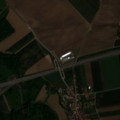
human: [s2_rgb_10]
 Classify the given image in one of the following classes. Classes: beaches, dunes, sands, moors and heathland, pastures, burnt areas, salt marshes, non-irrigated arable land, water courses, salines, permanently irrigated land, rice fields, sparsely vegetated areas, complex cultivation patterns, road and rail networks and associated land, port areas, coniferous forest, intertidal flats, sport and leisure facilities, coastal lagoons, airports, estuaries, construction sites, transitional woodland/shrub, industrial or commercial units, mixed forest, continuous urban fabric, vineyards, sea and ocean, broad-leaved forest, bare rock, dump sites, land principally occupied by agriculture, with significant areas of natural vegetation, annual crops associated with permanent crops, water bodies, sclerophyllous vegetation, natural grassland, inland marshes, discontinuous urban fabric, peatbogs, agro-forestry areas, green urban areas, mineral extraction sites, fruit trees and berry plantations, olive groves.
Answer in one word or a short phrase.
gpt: discontinuous urban fabric, non-irrigated arable land, land principally occupied by agriculture, with significant areas of natural vegetation, broad-leaved forest